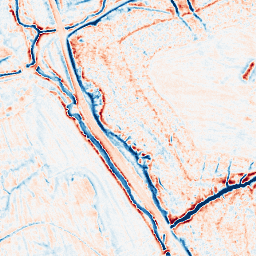
Category: edge_preserving
Decomposition family: anisotropic_diffusion
Decomposition parameters: iterations: 20
kappa: 30
gamma: 0.15
Upsampling method: sinc_hamming
Upsampling parameters: scale: 4
kernel_size: 8
Upsampling scale: 4